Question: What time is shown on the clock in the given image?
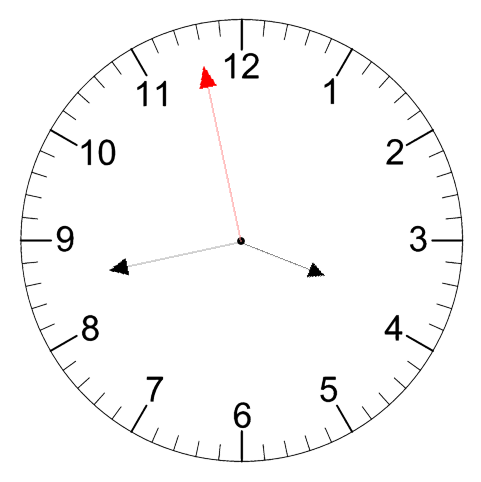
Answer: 03:42:58